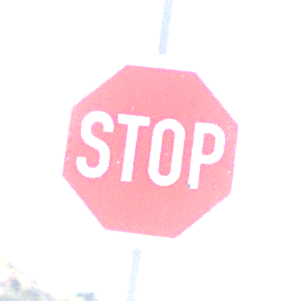
Verkehrszeichen: Stop
Umgebung: Outdoor, Nature
Tageszeit: Midday
Wetter: Clear
Licht: Natural
Jahreszeit: NotSpecified
Kontrast: HighContrast